Aerial crown-view tile of a tropical tree (Barro Colorado Island, Panama), acquired 20250317:
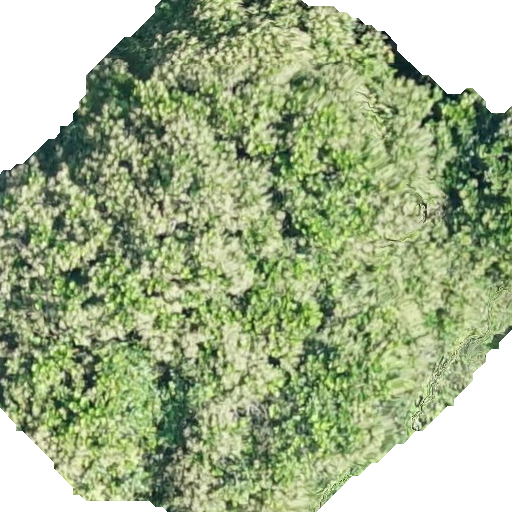
Species: Anacardium excelsum
GBIF accepted scientific name: Anacardium excelsum
Crown area: 377.342 m²